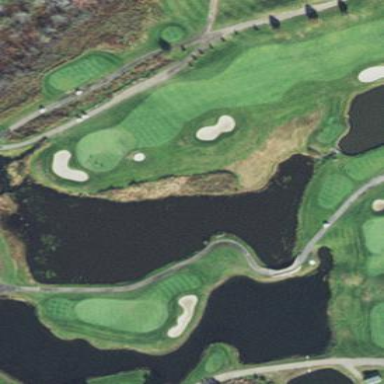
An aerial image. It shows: Water hazard on golf course. The hazard is natural water feature.